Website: crate-barrel
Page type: cart
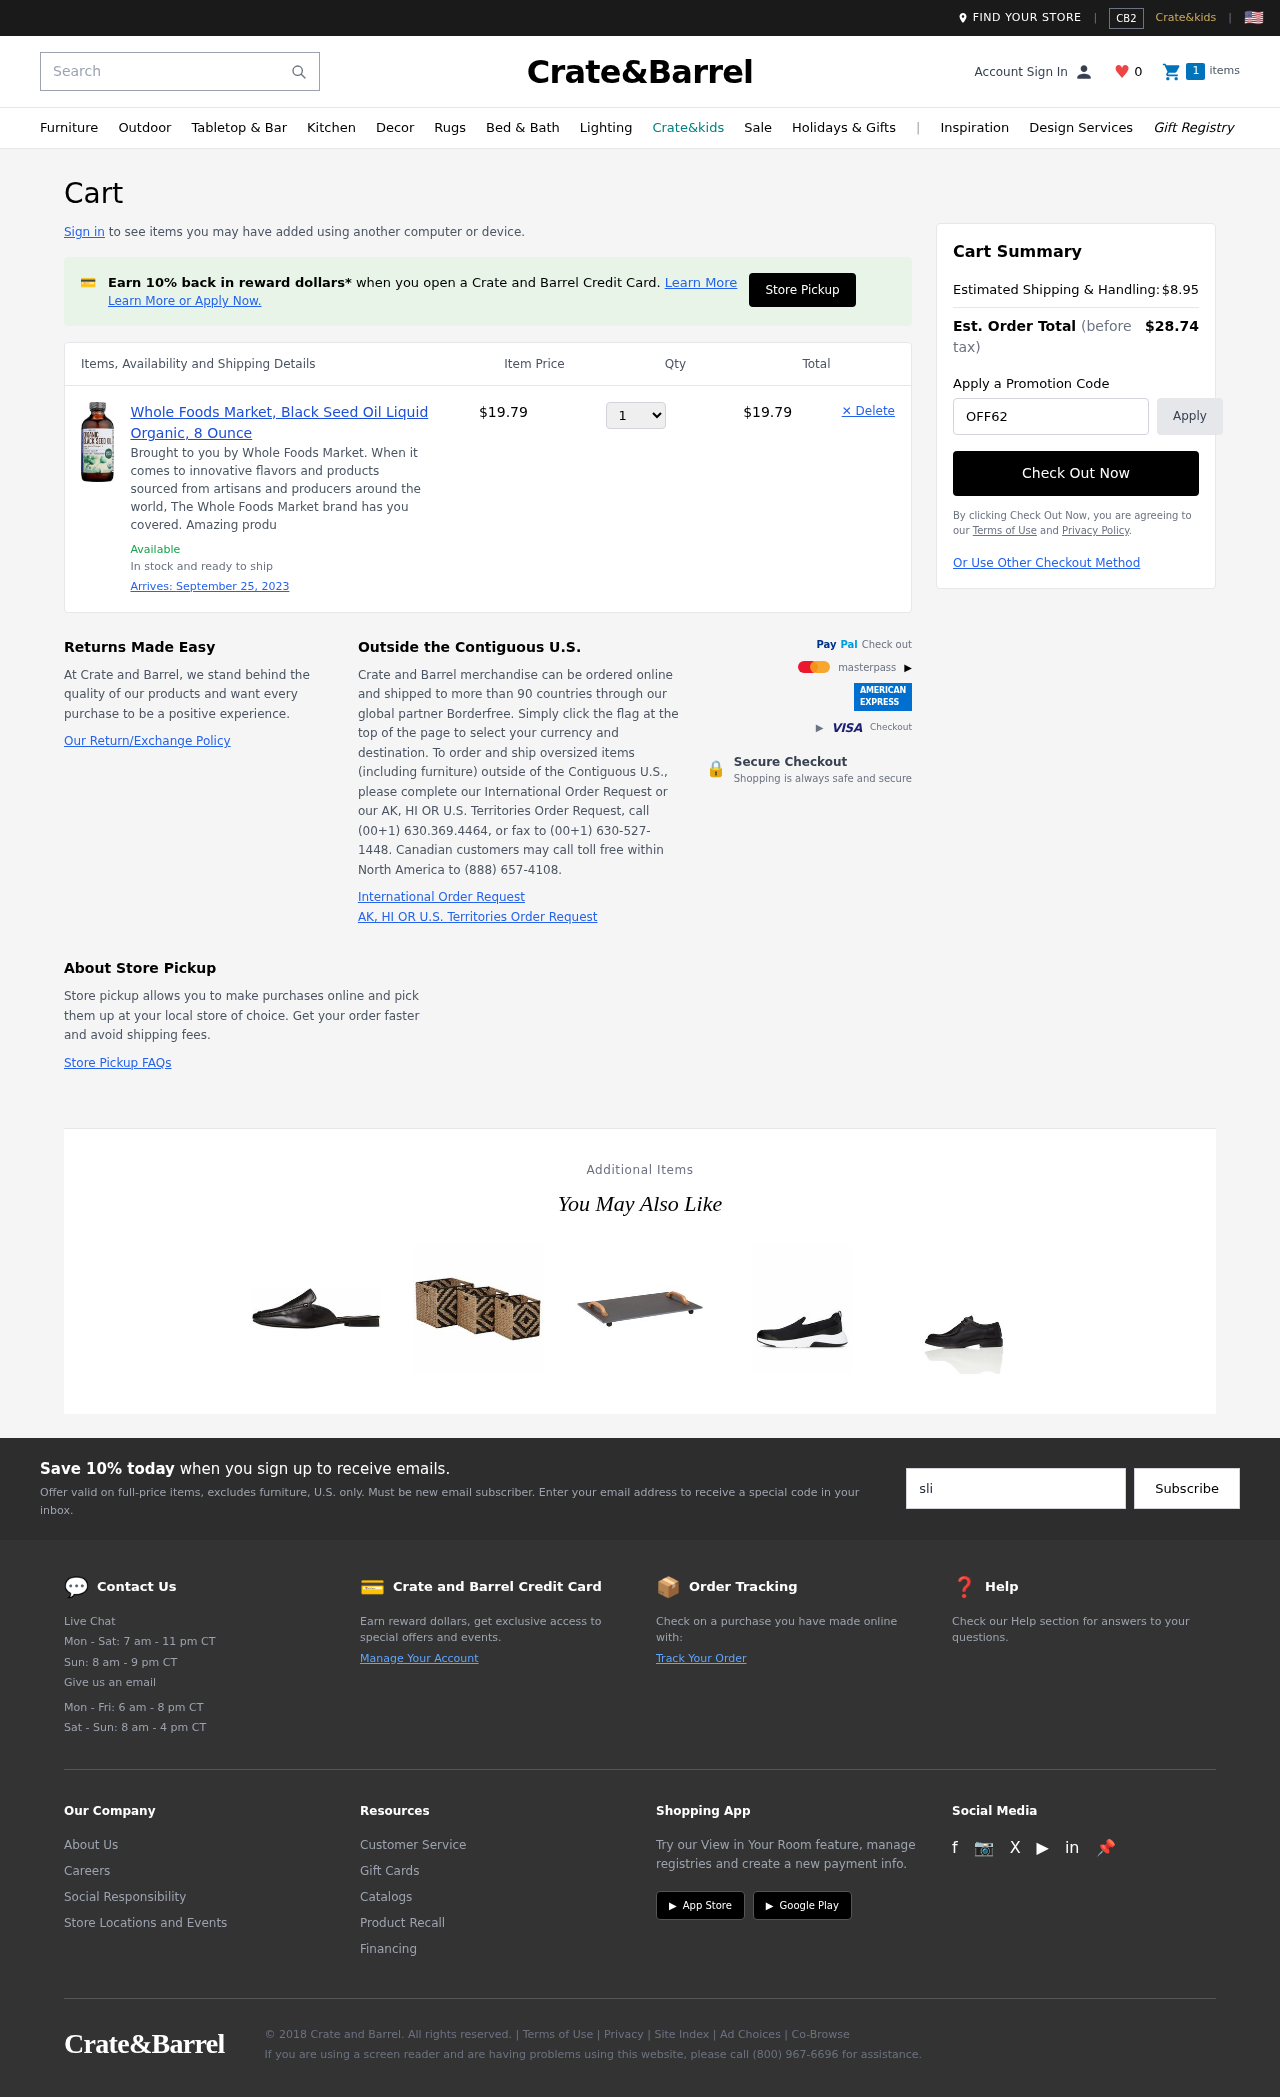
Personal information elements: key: PII_PROMO_CODE
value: OFF62
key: PII_EMAIL
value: slittle@gmail.com
Product elements: key: PRODUCT1_DESC
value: Brought to you by Whole Foods Market. When it comes to innovative flavors and products sourced from artisans and producers around the world, The Whole Foods Market brand has you covered. Amazing produ
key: PRODUCT1_NAME
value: Whole Foods Market, Black Seed Oil Liquid Organic, 8 Ounce
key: PRODUCT1_PRICE
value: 19.79
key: PRODUCT1_QUANTITY
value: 1
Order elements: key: ORDER_DELIVERY_DATE
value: September 25, 2023
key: ORDER_SUBTOTAL
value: $19.79
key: ORDER_SHIPPING_COST
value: $8.95
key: ORDER_TOTAL
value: $28.74